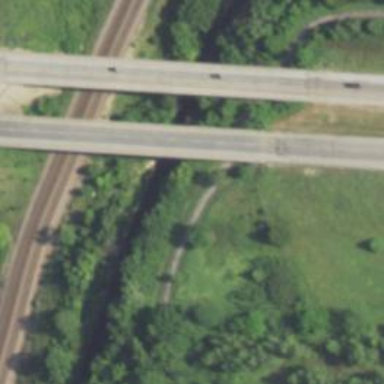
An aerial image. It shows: Bridge over motorway expressway.